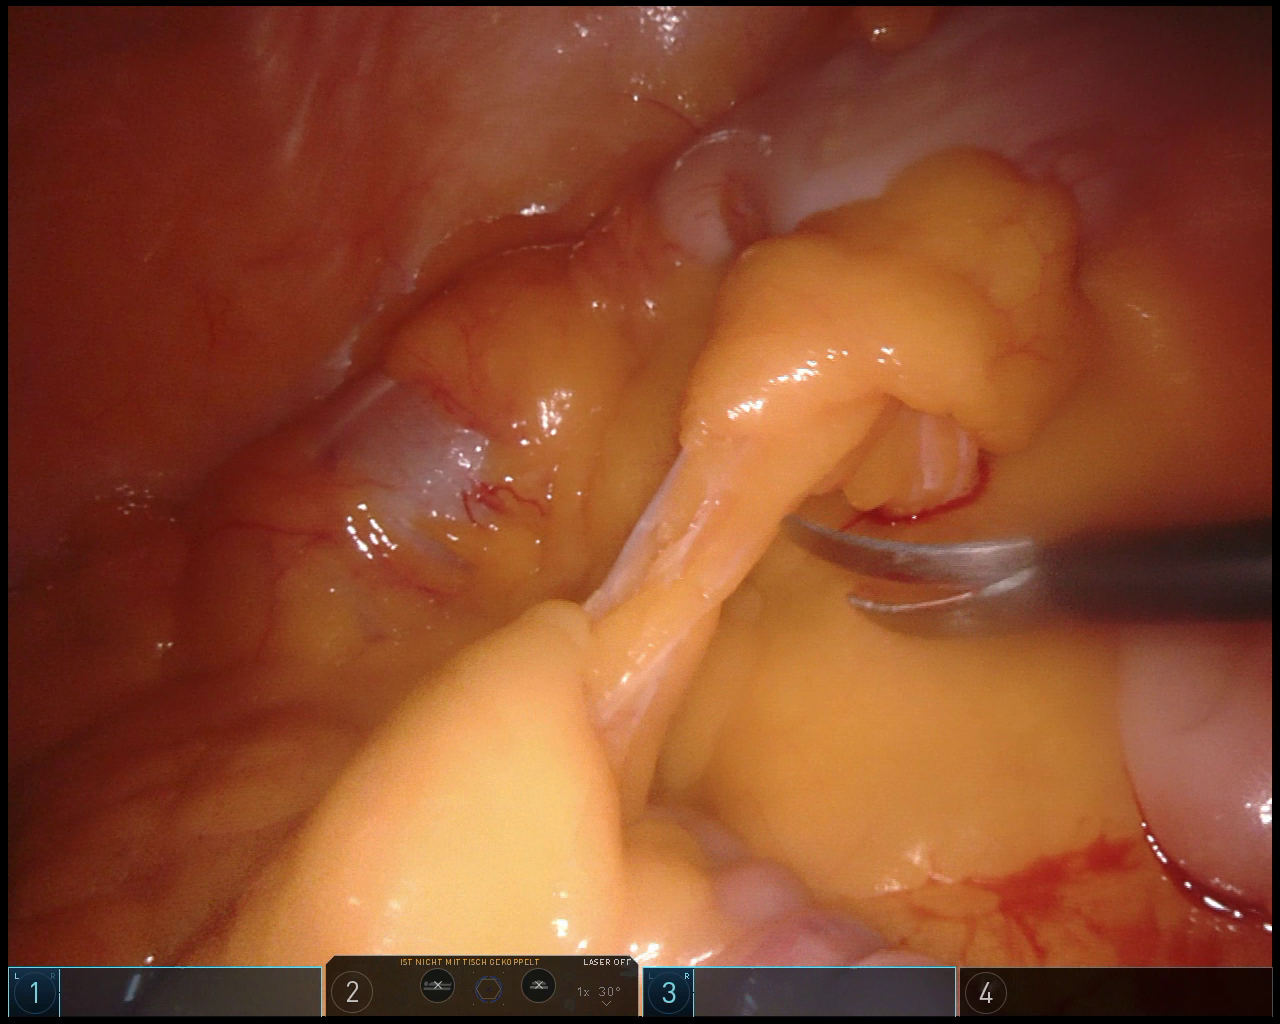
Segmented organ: small_intestine
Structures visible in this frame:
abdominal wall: yes
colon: yes
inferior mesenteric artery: no
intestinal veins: no
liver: no
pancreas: no
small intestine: yes
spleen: no
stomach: no
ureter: no
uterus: no
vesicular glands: no